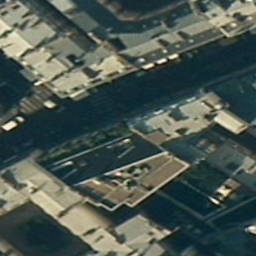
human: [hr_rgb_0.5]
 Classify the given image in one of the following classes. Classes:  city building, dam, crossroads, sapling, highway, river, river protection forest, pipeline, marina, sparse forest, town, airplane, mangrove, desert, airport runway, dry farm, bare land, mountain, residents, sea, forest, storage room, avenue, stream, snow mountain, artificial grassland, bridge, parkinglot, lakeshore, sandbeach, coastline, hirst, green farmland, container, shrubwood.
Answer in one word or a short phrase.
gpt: city building